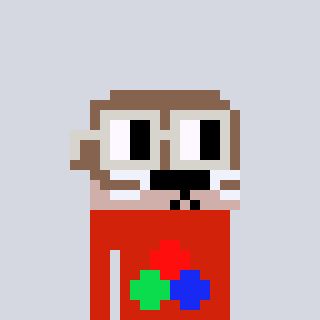
a pixel art character with square light gray glasses, a otter-shaped head and a red-colored body on a cool background